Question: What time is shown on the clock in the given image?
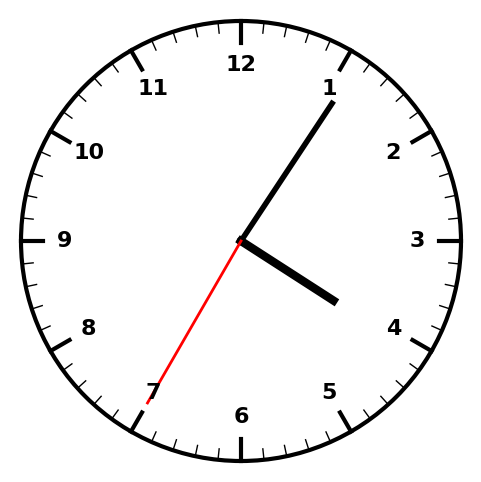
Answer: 04:05:35